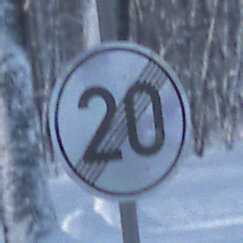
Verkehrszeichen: EndeGeschwindigkeit20
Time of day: MorningAfternoon
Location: Outdoor (Nature)
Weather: Clear
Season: Winter
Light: Natural